Question: I'm using HighCharts to display charts on my site.
What I'd like to achieve is just a line chart with (zoomable) Date-Time X-Axis and numbers in Y-Axis.
But the result is messed up:

I load data by an ajax call, create an array and use 'chart.series[0].setData(chartData);' to set the chart's data. Below is a sample for 'chartData':
'''
[[1343071800000, 17], [1343158200000, 171], [1343244600000, 291], [1343075400000, 18],
[1343161800000, 74], [1343248200000, 293], [1343165400000, 183], [1343251800000, 296]]
'''
Also, I use DotNetHighCharts since I'm using ASP.NET MVC 3, but the generated javascript to create the chart is as follows:
'''
chart = new Highcharts.Chart({
chart: { renderTo:'chart_container' },
legend: { align: 'left', borderWidth: 0, floating: true, layout: 'horizontal', verticalAlign: 'top', y: 20 },
plotOptions: { series: { cursor: 'pointer', marker: { lineWidth: 1 }, point: { events: { click: function() { alert(Highcharts.dateFormat('%A, %b %e, %Y', this.x) +': '+ this.y +' visits'); } } } } },
subtitle: { text: 'Source: Google Analytics' },
title: { text: 'Daily visits at www.highcharts.com' },
tooltip: { crosshairs: true, shared: true },
xAxis: { gridLineWidth: 1, labels: { align: 'left', x: 3, y: -3 }, tickInterval: 604800000, tickWidth: 0, type: 'datetime' },
yAxis: [{ labels: { align: 'left', x: 3, y: 16, formatter: function() { return Highcharts.numberFormat(this.value, 0); } }, showFirstLabel: false, title: { text: '' } }, { gridLineWidth: 0, labels: { align: 'right', x: -3, y: 16, formatter: function() { return Highcharts.numberFormat(this.value, 0); } }, linkedTo: 0, opposite: true, showFirstLabel: false, title: { text: '' } }],
series: [{ name: 'All visits' }]
'''
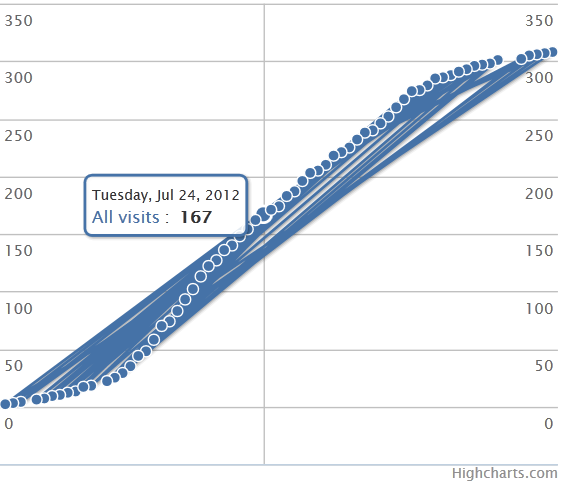
Answer: Your dataset is not in chronological order. So the charting system is joining all the points as best it can.
For time-based series it is always best to sort your time from earliest to latest.